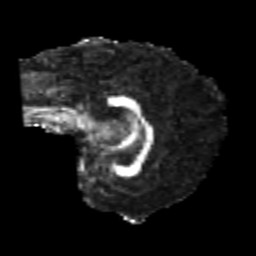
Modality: FA
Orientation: sagittal
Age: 24
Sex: female
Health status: healthy
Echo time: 0.074 s